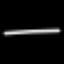
Label: line